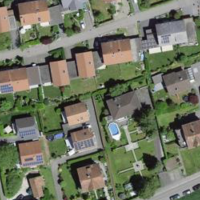
EUNIS habitat code: 54
Species observed at this site:
Portulaca oleracea